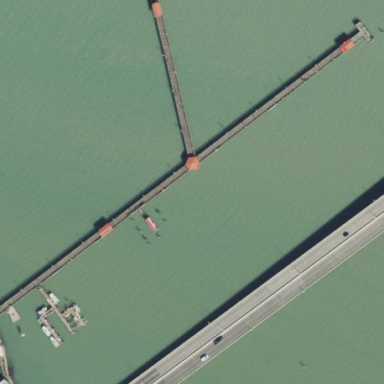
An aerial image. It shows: Breakwater structure.